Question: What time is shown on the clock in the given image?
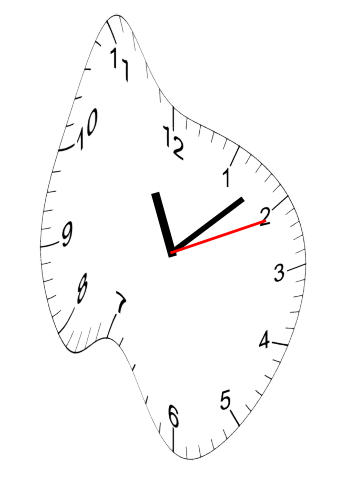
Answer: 11:08:11